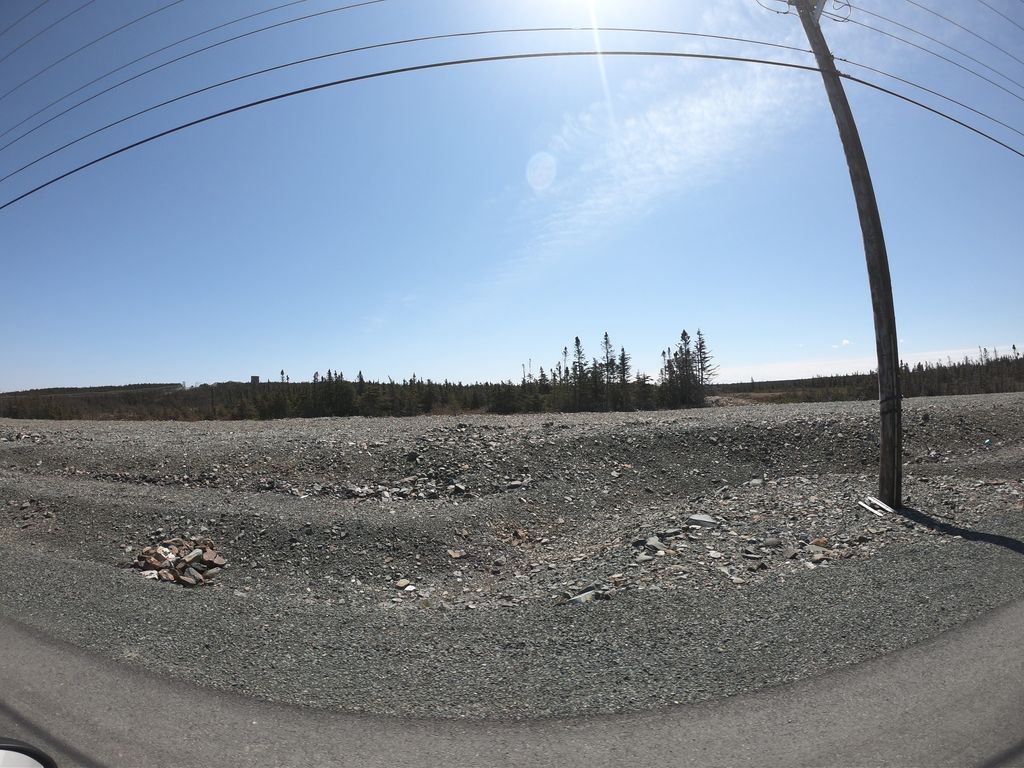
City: st_johns